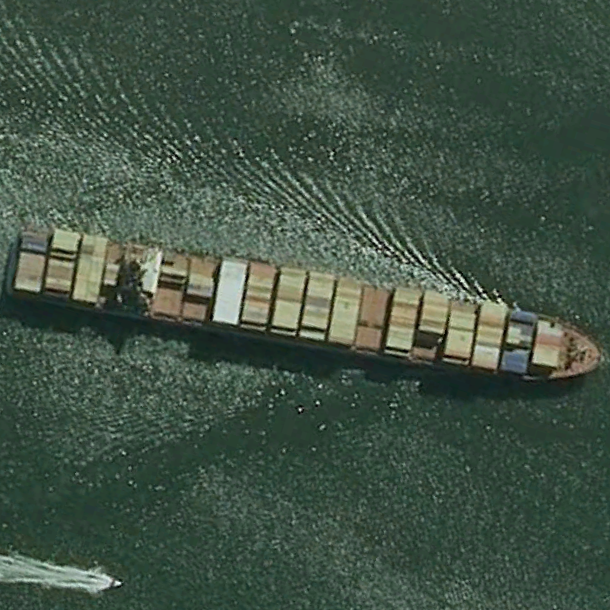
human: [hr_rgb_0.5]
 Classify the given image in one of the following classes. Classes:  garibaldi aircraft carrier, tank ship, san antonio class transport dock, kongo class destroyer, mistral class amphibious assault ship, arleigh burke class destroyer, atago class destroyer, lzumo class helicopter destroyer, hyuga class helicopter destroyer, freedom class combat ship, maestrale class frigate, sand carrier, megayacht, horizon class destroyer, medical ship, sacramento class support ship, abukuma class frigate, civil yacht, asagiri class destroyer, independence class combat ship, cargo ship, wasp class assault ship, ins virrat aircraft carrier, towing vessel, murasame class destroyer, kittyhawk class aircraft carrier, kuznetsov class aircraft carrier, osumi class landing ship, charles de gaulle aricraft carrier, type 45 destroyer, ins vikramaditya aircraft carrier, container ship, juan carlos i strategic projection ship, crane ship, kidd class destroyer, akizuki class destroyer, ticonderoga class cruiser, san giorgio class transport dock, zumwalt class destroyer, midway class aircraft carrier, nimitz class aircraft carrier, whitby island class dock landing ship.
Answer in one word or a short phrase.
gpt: Container ship